Interaction volume radius: 5 \u00c5
Interaction volume height: 25 \u00c5
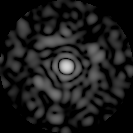
Disorder parameter: 0.8352